Question: I'm a new Joomla user, and i'm configuring my website, to set a multi language switcher. After fallow all of the steps in this tutorial (<URL> i opened the webpage, and it always shows me this error on the pic:

I tried to check all of the steps, and i think that everything's right.
Edited:
I changed to max level error reporting, and i got these errors:
> Deprecated: iconv_set_encoding(): Use of iconv.internal_encoding is deprecated in >/home/sbmobili/public_html/libraries/joomla/string/string.php on line 27Deprecated: iconv_set_encoding(): Use of iconv.input_encoding is deprecated in >/home/sbmobili/public_html/libraries/joomla/string/string.php on line 28Deprecated: iconv_set_encoding(): Use of iconv.output_encoding is deprecated in >/home/sbmobili/public_html/libraries/joomla/string/string.php on line 29
Edited (2):
If i remove the "www" in the URL, the website opens, but without any multi language reference.
Someone knows how to solve?
Big thank's.
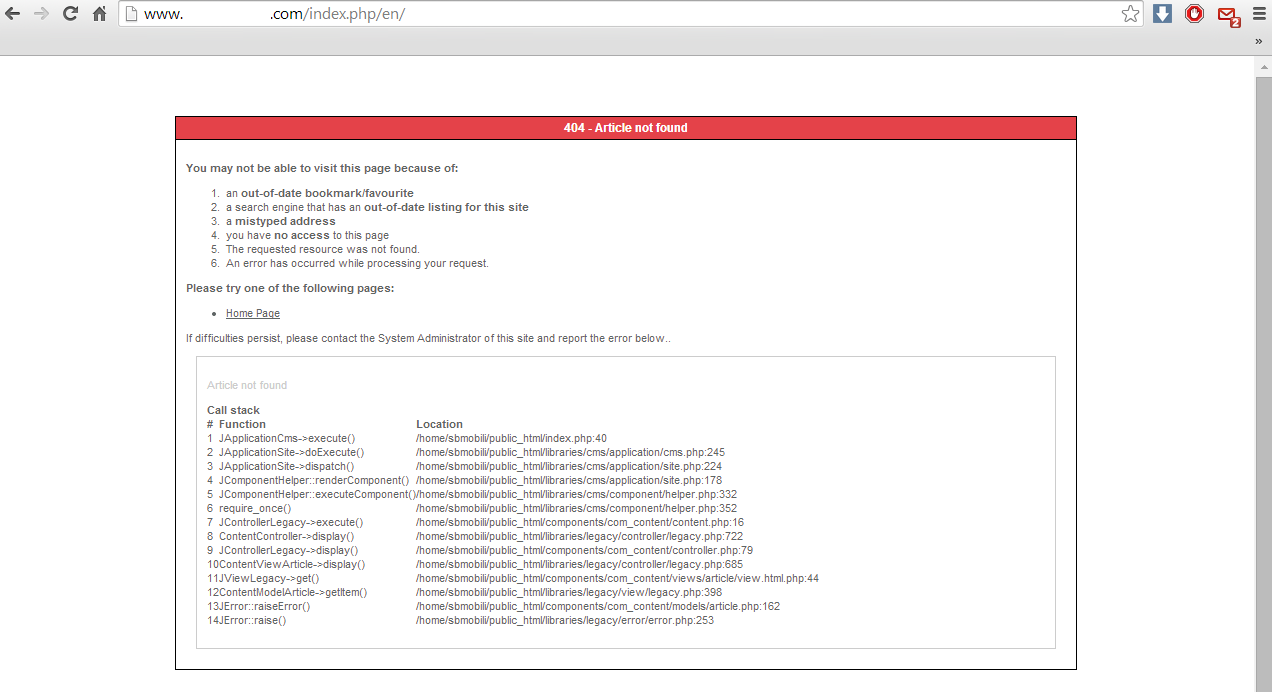
Answer: Actually this problem was easily fixed . I just cleaned the browser cache and it worked.